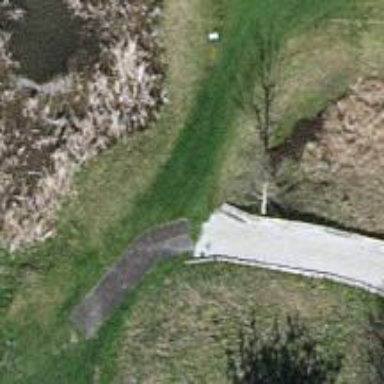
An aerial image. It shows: Path for both road and golf.